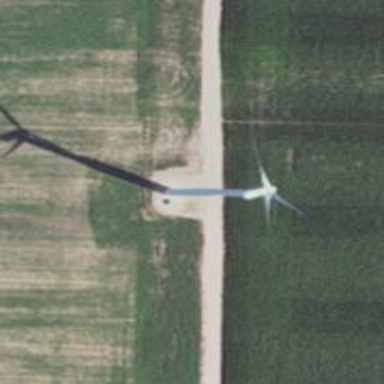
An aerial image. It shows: Wind generator powered by wind turbine.